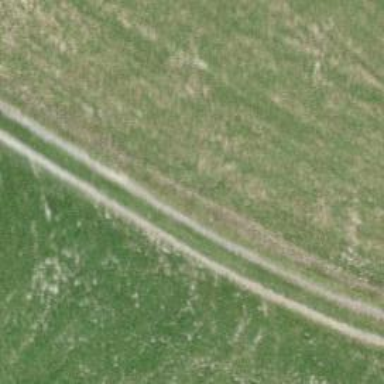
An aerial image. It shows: Track with grade 3 surface.